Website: lowes
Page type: billing-address
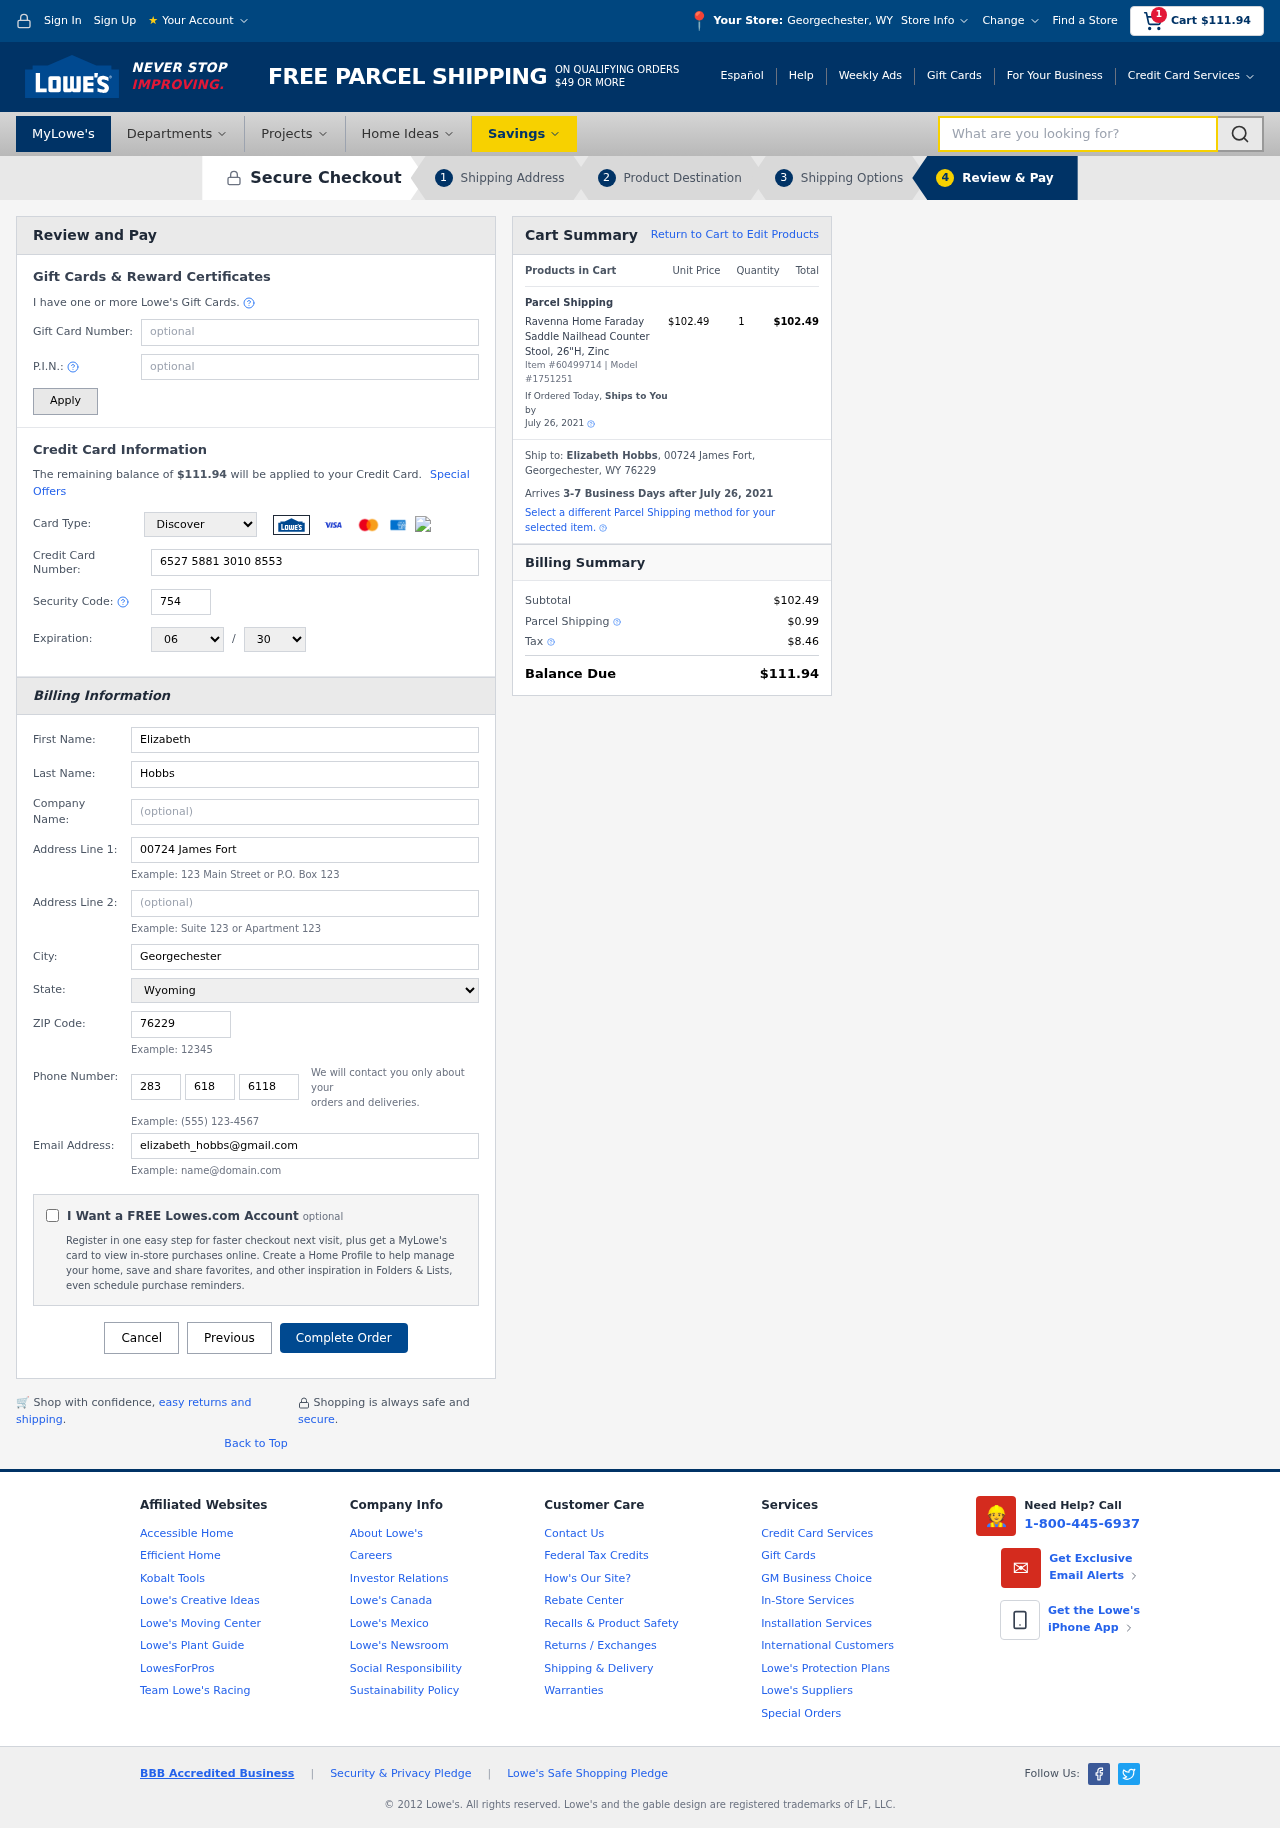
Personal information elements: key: PII_CARD_CVV
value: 754
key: PII_CARD_EXPIRY_MONTH
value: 06
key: PII_CARD_EXPIRY_YEAR
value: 30
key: PII_CARD_NUMBER
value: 6527 5881 3010 8553
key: PII_CARD_TYPE
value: Discover
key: PII_CITY
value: Georgechester
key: PII_CITY_STATE
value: Georgechester, WY
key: PII_EMAIL
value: elizabeth_hobbs@gmail.com
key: PII_FIRSTNAME
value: Elizabeth
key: PII_FULLNAME
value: Elizabeth Hobbs
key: PII_LASTNAME
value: Hobbs
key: PII_PHONE_AREA
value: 283
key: PII_PHONE_PREFIX
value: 618
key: PII_PHONE_SUFFIX
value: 6118
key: PII_POSTCODE
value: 76229
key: PII_STATE
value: Wyoming
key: PII_STREET
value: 00724 James Fort
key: PII_CITY_STATE_ZIP
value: Georgechester, WY 76229
Product elements: key: PRODUCT1_NAME
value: Ravenna Home Faraday Saddle Nailhead Counter Stool, 26"H, Zinc
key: PRODUCT1_PRICE
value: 102.49
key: PRODUCT1_QUANTITY
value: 1
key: PRODUCT_ITEM_NUMBER
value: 60499714
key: PRODUCT_MODEL_NUMBER
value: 1751251
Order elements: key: ORDER_SUBTOTAL
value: $111.94
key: ORDER_TOTAL
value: $111.94
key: ORDER_SHIPPING_DATE
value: July 26, 2021
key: ORDER_SUBTOTAL
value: $102.49
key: ORDER_DELIVERY_DATE
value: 3-7 Business Days after July 26, 2021
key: ORDER_SHIPPING_DATE2
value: July 26, 2021
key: ORDER_SUBTOTAL2
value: $102.49
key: ORDER_SHIPPING_COST
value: $0.99
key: ORDER_TAX
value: $8.46
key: ORDER_TOTAL2
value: $111.94
Search elements: key: HEADER_SEARCH
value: What are you looking for?